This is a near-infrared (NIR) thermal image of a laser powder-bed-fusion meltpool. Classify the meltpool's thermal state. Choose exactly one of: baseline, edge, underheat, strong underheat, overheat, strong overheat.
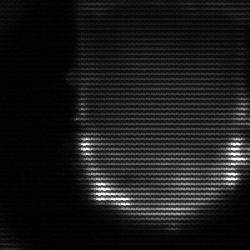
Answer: baseline